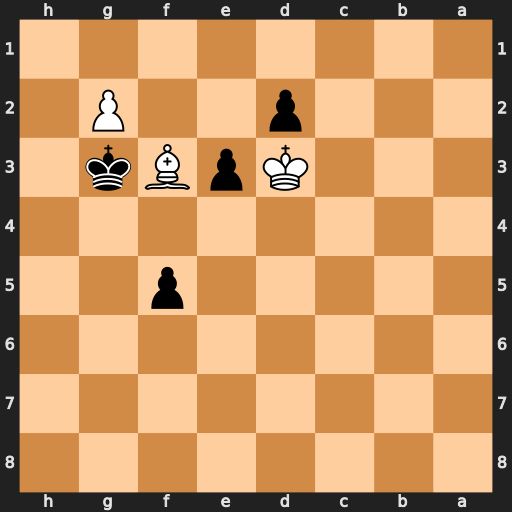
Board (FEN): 8/8/8/5p2/8/3KpBk1/3p2P1/8
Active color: b
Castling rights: -
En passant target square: -
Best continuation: Kf2 Bh5 f4